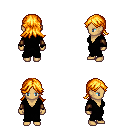
a pixel art fantasy rpg character, female body template, human, tanned skin, black robe, teal pants, light blonde loose hair, cloth bracers, four views (front, back, left, right), 2x2 character sprite sheet, small pixel art, hard edges, no anti-aliasing